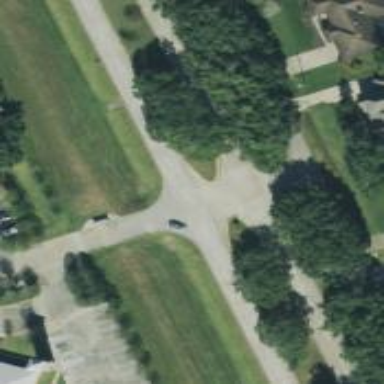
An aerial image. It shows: Secondary road.